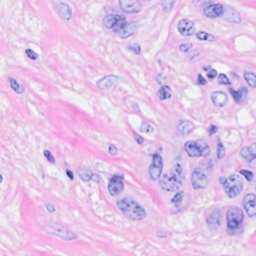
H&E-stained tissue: Breast